Question: Can someone explain why the images are overlapping?
'''
<table width="100%" border="0" cellpadding="5">
<tr>
<td width="20%"><div class="smallfont"><a href="link1"><b>Nymphomaniac: Vol. II<br></br>(2013)</b></a></div>
<div style="position:relative; left:0; top:0;">
<img src="http://static.rogerebert.com/uploads/movie/movie_poster/nymphomaniac-vol-i-2014/large_3lVe9Os8FjpX1VgtdT9VFnbqs5f.jpg" style="z-index:1; position:absolute; left:10px; top:0;" width="150" height="230"/>
<img src="http://s2.postimg.org/wl6fn18ft/moldura.png" style="z-index:2;position:absolute; left:0; top:0;"/>
<img src="http://s27.postimg.org/njcn0o0vn/player.png" style="z-index:3;position:absolute; left:0; top:0; opacity: 0;" onmouseover="this.style.opacity=1;this.filters.alpha.opacity=100" onmouseout="this.style.opacity=0;this.filters.alpha.opacity=0"/>
</div>
</td>
</tr>
<tr>
<td width="20%"><div class="smallfont"><a href="link2"><b>Nymphomaniac: Vol. II<br></br>(2013)</b></a></div>
<div style="position:relative; left:0; top:0;">
<img src="http://static.rogerebert.com/uploads/movie/movie_poster/nymphomaniac-vol-i-2014/large_3lVe9Os8FjpX1VgtdT9VFnbqs5f.jpg" style="z-index:1; position:absolute; left:10px; top:0;" width="150" height="230"/>
<img src="http://s2.postimg.org/wl6fn18ft/moldura.png" style="z-index:2;position:absolute; left:0; top:0;"/>
<img src="http://s27.postimg.org/njcn0o0vn/player.png" style="z-index:3;position:absolute; left:0; top:0; opacity: 0;" onmouseover="this.style.opacity=1;this.filters.alpha.opacity=100" onmouseout="this.style.opacity=0;this.filters.alpha.opacity=0"/>
</div>
</tr>
</table>
'''
Example Image:

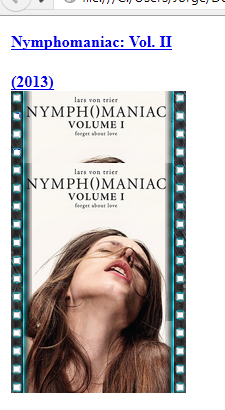
Answer: The problem is that'<div>' tags which contain '' tags don't have and attributes at the same time '' has and .
so if you add next css code:
'''
<style>
div.photodiv{
width: 150px;
height: 230px;
}
</style>
'''
and then you are going to add 'class="photodiv"'to '<div>' elements which contain '' inside it.
here are all the code :
'''
<!doctype html>
<html>
<body>
<style>
div.photodiv{
width: 150px;
height: 230px;
}
</style>
<table width="100%" border="0" cellpadding="5">
<tr>
<td width="20%">
<div class="smallfont"><a href="link1"><b>Nymphomaniac: Vol. II<br></br>(2013)</b></a></div>
<div class="photodiv" style="position:relative; left:0; top:0;">
<img src="http://static.rogerebert.com/uploads/movie/movie_poster/nymphomaniac-vol-i-2014/large_3lVe9Os8FjpX1VgtdT9VFnbqs5f.jpg" style="z-index:1; position:absolute; left:10px; top:0;" width="150" height="230"/>
<img src="http://s2.postimg.org/wl6fn18ft/moldura.png" style="z-index:2;position:absolute; left:0; top:0;"/>
<img src="http://s27.postimg.org/njcn0o0vn/player.png" style="z-index:3;position:absolute; left:0; top:0; opacity: 0;" onmouseover="this.style.opacity=1;this.filters.alpha.opacity=100" onmouseout="this.style.opacity=0;this.filters.alpha.opacity=0"/>
</div>
</td>
</tr>
<tr>
<td width="20%">
<div class="smallfont"><a href="link2"><b>Nymphomaniac: Vol. II<br></br>(2013)</b></a></div>
<div class="photodiv" style="position:relative; left:0; top:0;">
<img src="http://static.rogerebert.com/uploads/movie/movie_poster/nymphomaniac-vol-i-2014/large_3lVe9Os8FjpX1VgtdT9VFnbqs5f.jpg" style="z-index:1; position:absolute; left:10px; top:0;" width="150" height="230"/>
<img src="http://s2.postimg.org/wl6fn18ft/moldura.png" style="z-index:2;position:absolute; left:0; top:0;"/>
<img src="http://s27.postimg.org/njcn0o0vn/player.png" style="z-index:3;position:absolute; left:0; top:0; opacity: 0;" onmouseover="this.style.opacity=1;this.filters.alpha.opacity=100" onmouseout="this.style.opacity=0;this.filters.alpha.opacity=0"/>
</div>
</td>
</tr>
</table>
</body>
</html>
'''